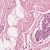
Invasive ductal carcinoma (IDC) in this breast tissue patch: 0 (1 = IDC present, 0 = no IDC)